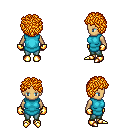
a pixel art fantasy rpg character, female body template, human, tanned skin, teal tunic, teal pants, light blonde curly afro hairstyle, gold gloves, gold boots, four views (front, back, left, right), 2x2 character sprite sheet, small pixel art, hard edges, no anti-aliasing